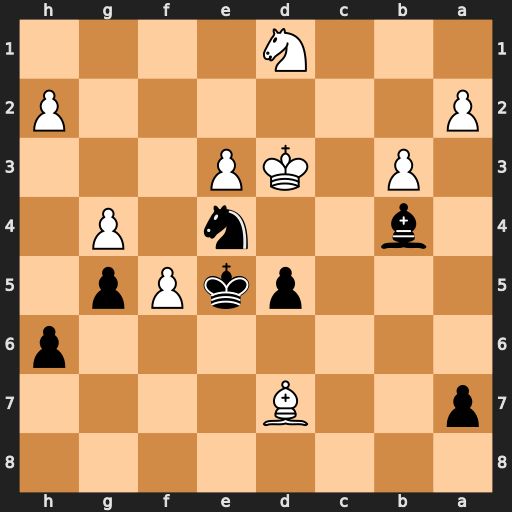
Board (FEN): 8/p2B4/7p/3pkPp1/1b2n1P1/1P1KP3/P6P/3N4
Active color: b
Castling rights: -
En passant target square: -
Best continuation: Nc5+ Ke2 Nxd7